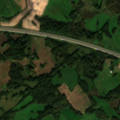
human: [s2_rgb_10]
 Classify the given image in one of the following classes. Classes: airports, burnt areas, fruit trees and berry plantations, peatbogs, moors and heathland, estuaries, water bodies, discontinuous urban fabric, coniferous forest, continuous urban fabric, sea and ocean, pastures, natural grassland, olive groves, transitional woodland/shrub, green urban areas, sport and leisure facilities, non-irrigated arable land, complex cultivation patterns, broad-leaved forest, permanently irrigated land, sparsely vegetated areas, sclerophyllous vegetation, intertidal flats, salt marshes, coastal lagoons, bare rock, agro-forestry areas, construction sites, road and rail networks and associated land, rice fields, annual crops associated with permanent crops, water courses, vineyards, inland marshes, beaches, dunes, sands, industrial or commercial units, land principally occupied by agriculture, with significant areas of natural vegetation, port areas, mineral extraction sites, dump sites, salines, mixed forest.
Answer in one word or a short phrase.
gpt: non-irrigated arable land, land principally occupied by agriculture, with significant areas of natural vegetation, broad-leaved forest